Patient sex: M
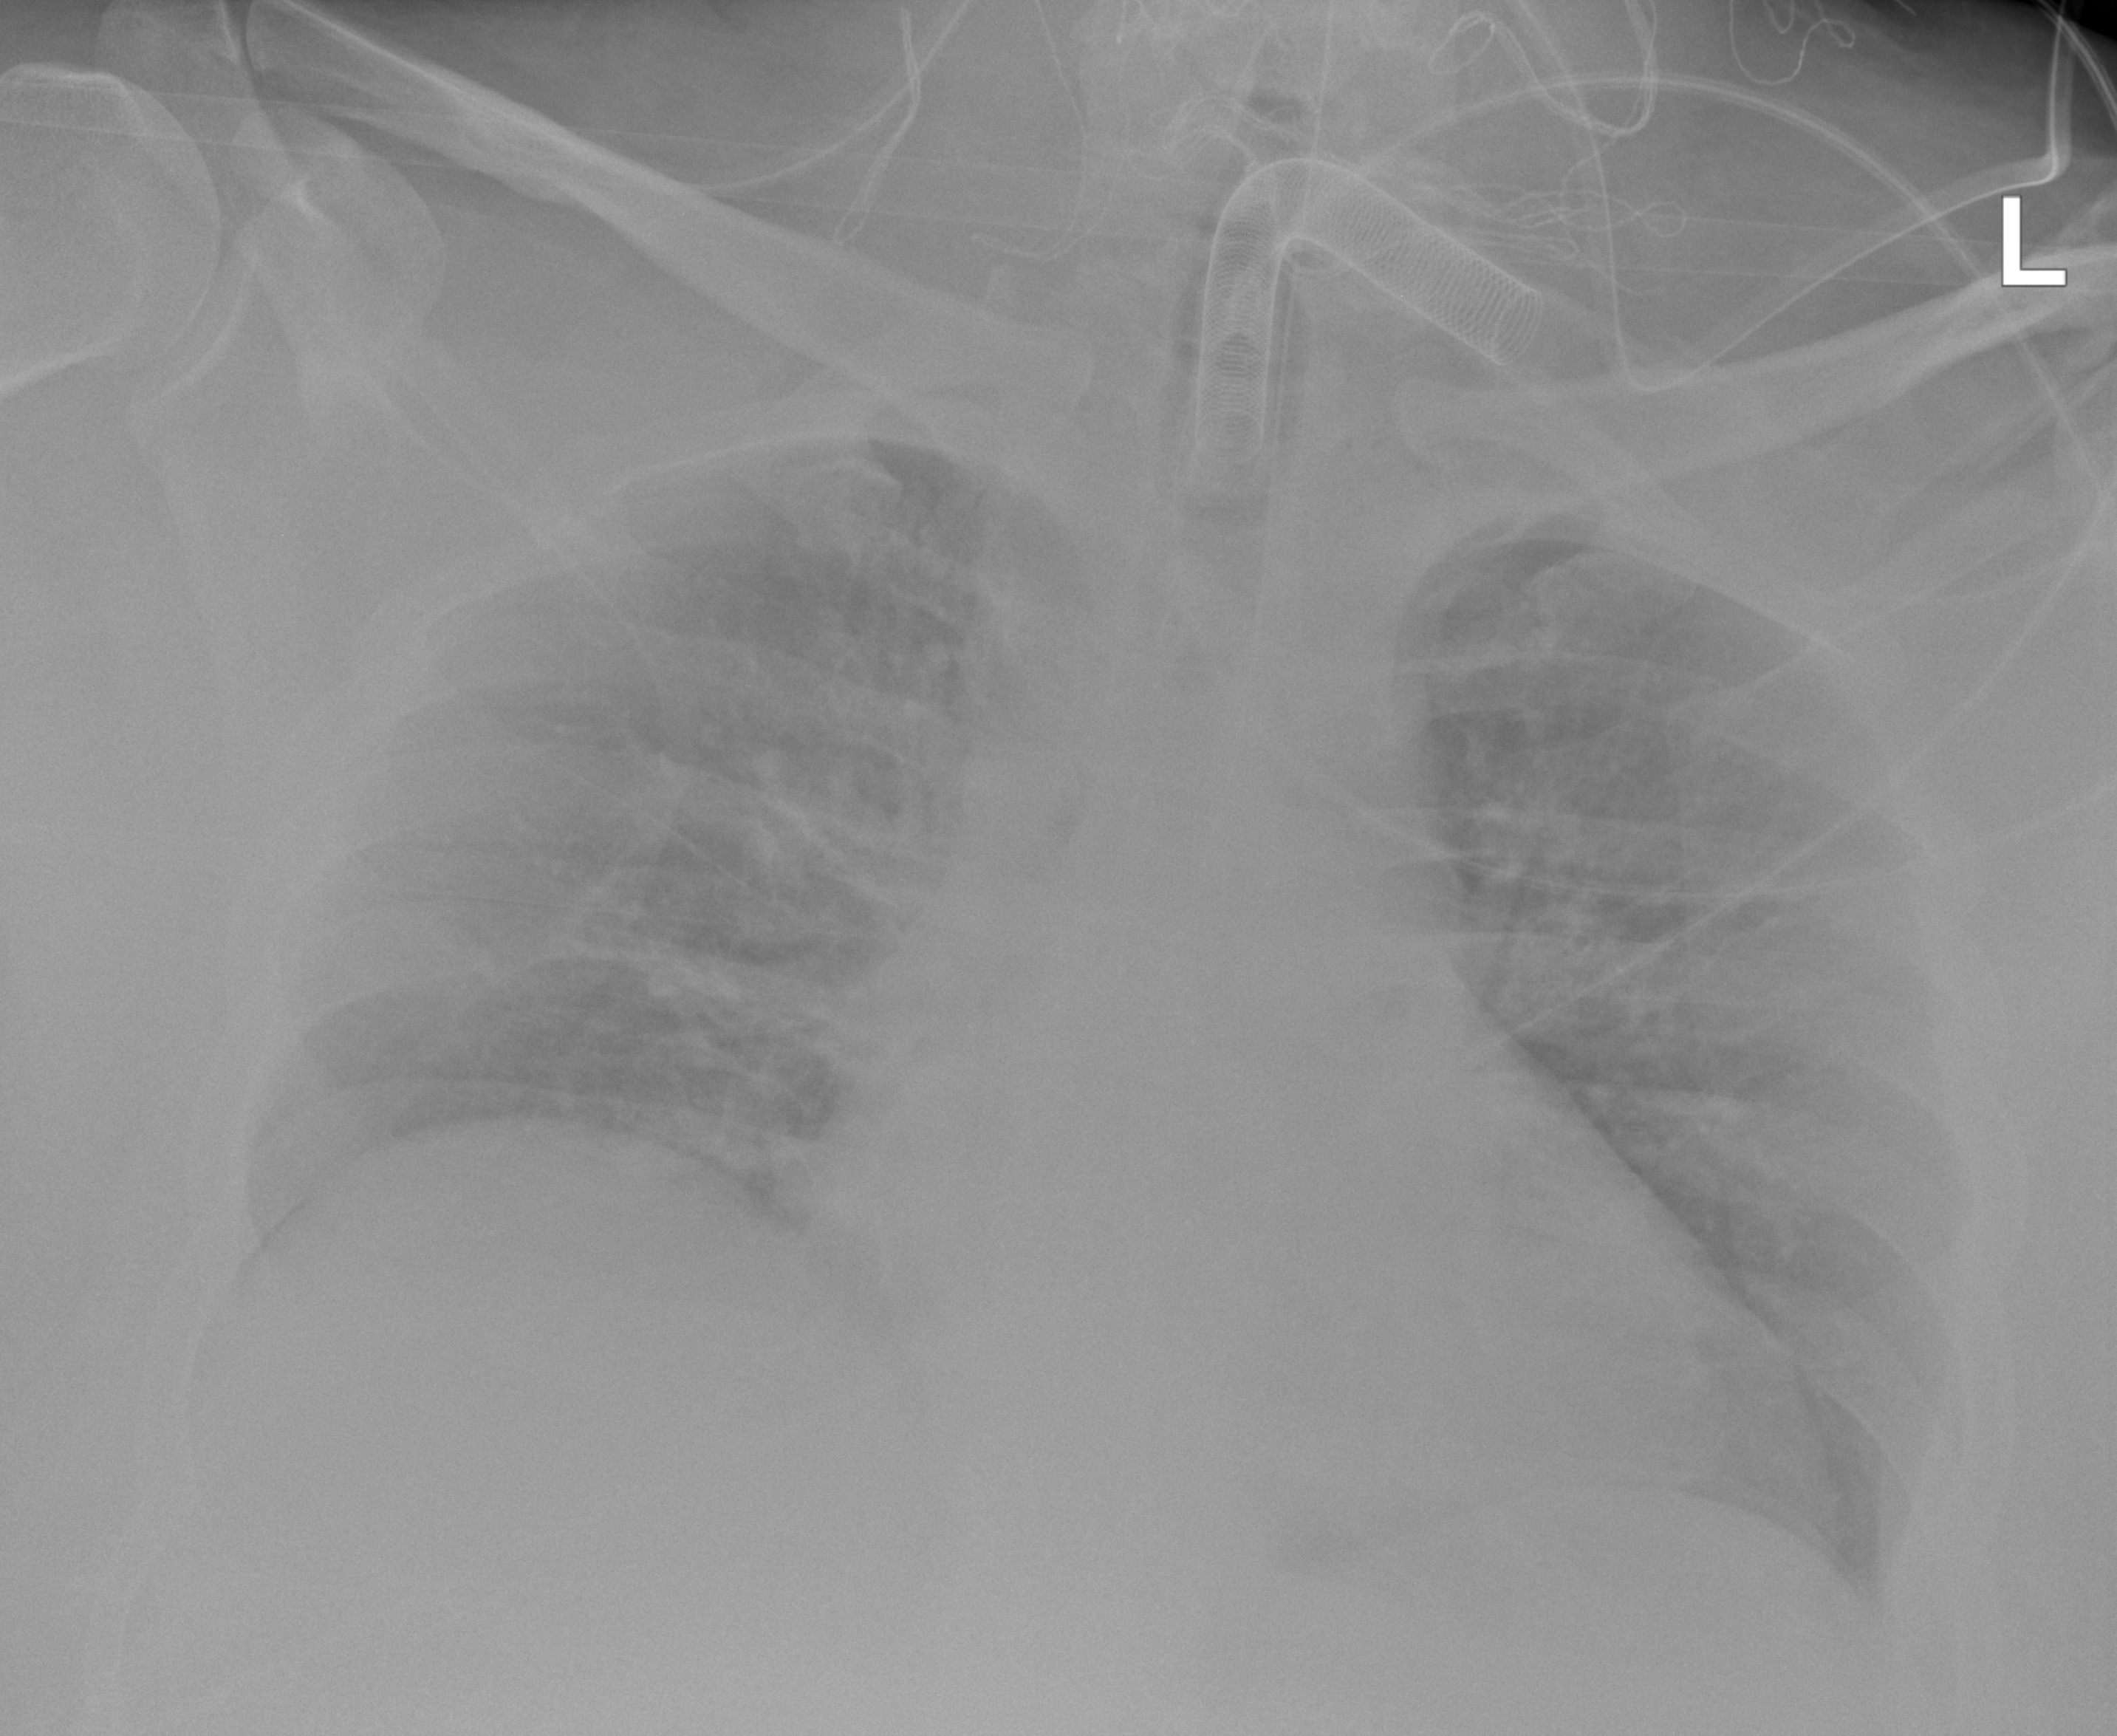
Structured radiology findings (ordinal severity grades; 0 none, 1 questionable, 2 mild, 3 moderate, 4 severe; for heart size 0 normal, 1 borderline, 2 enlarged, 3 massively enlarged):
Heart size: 0
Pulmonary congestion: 2
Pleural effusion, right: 0
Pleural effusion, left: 0
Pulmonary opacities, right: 2
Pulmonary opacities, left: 2
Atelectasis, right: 2
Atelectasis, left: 2